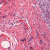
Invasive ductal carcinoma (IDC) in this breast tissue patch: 0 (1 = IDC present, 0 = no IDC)